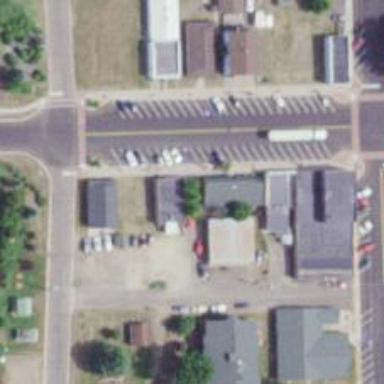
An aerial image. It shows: Post office.